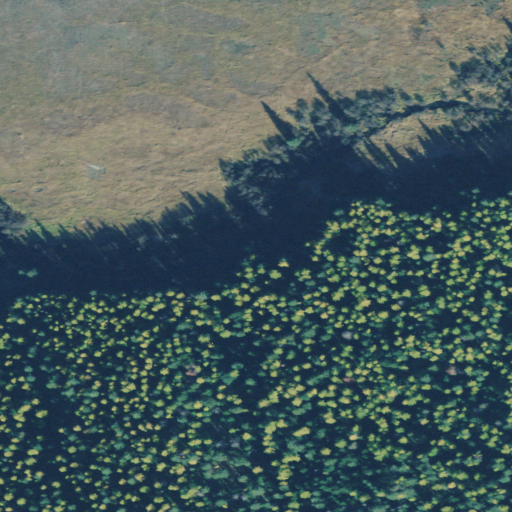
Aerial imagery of valley in Montana named Haines Gulch containing evergreen forest, herbaceous wetlands, and pasture